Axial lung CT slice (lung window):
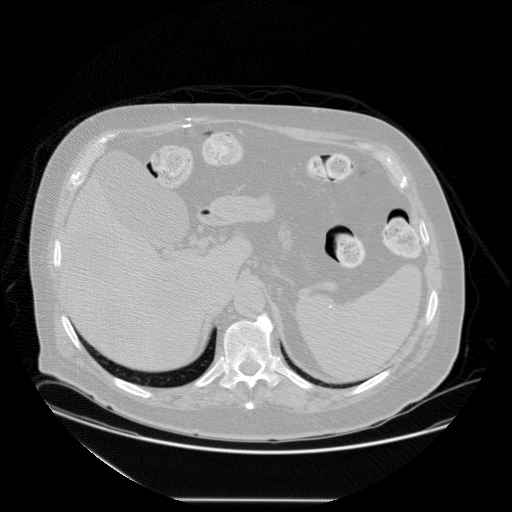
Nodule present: no